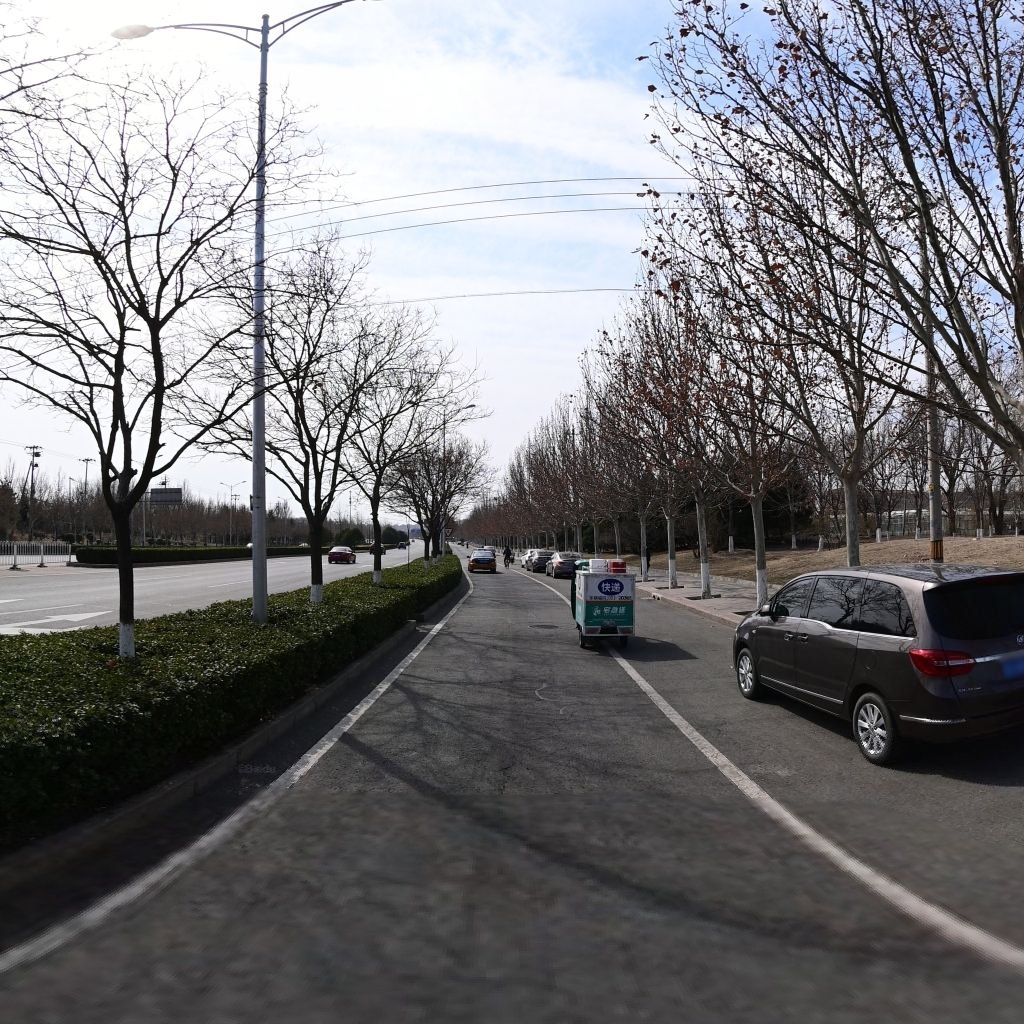
Region: Haidian
Road damage annotations: longitudinal patch, manhole cover